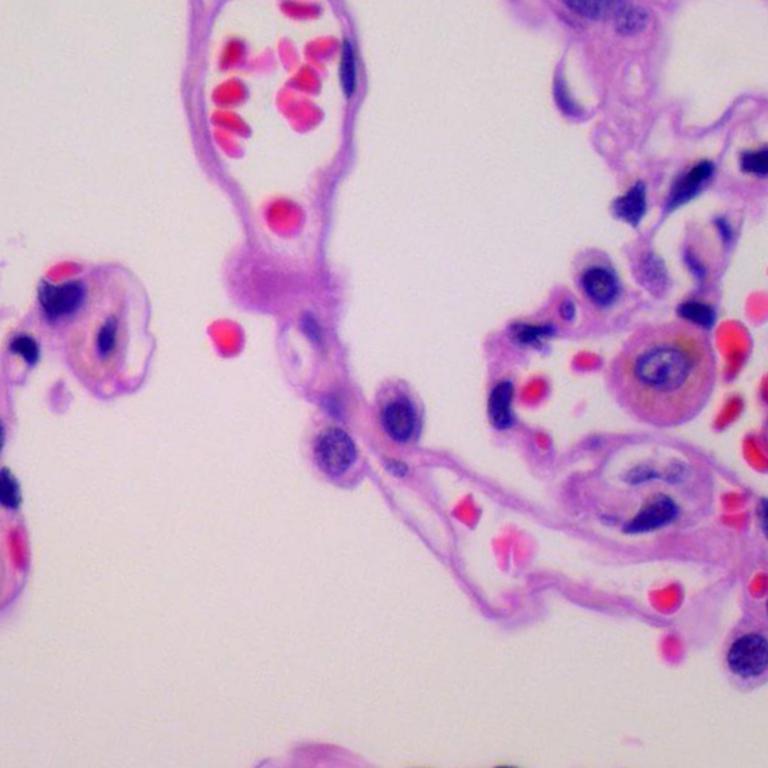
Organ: lung
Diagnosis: benign